Question: Trigger actually. But how do i make this in mysql-workbench. So that anytime i have any new records in 'table1' it creates a new record referencing 'table1.id' to 'table2.parentid' ?

'''
--- [OK] --- This is created
CREATE TABLE IF NOT EXISTS 'test'.'table1' (
'id' BIGINT(20) NOT NULL AUTO_INCREMENT ,
'name' VARCHAR(45) NULL ,
PRIMARY KEY ('id') )
ENGINE = InnoDB
--- [FAIL] --- #1005 - Can't create table 'test.table2' (errno: 150)
CREATE TABLE IF NOT EXISTS 'test'.'table2' (
'id' BIGINT(20) NOT NULL AUTO_INCREMENT ,
'parentid' VARCHAR(45) NULL ,
'table1_id' BIGINT(20) NOT NULL ,
PRIMARY KEY ('id') ,
INDEX 'fk_table2_table1' ('parentid' ASC) ,
CONSTRAINT 'fk_table2_table1'
FOREIGN KEY ('parentid' )
REFERENCES 'test'.'table1' ('id' )
ON DELETE NO ACTION
ON UPDATE NO ACTION)
ENGINE = InnoDB
'''
1) Mysql workbench do not offer that
2) Click the table1 > click the triggers tab bottom > write
'''
-- trigger module initiate
DELIMITER $$
CREATE TRIGGER triggertest1 BEFORE INSERT ON table1
FOR EACH ROW BEGIN
INSERT INTO table2 SET parentid = NEW.id;
END;
$$
DELIMITER ; --- return to normal
'''
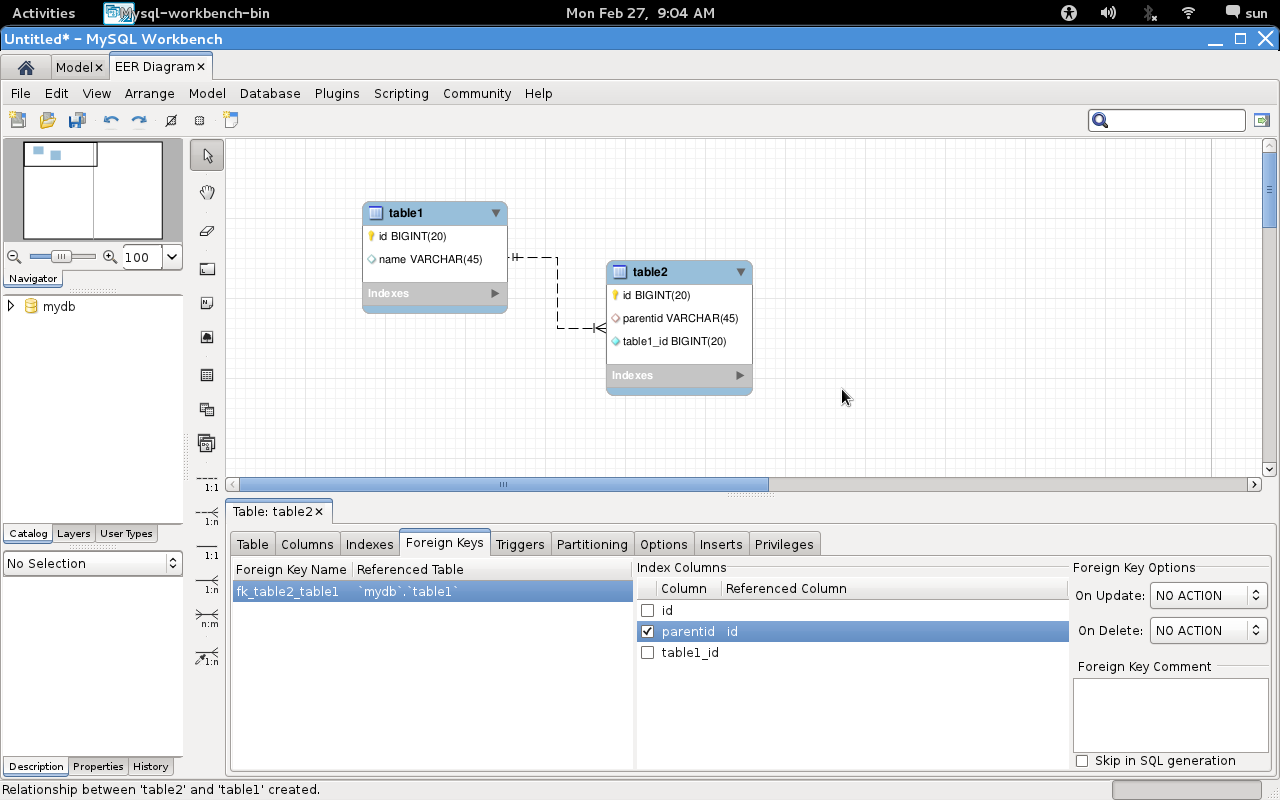
Answer: Thats because you have different datatype of id column in your child table change it to BIGINT(20)